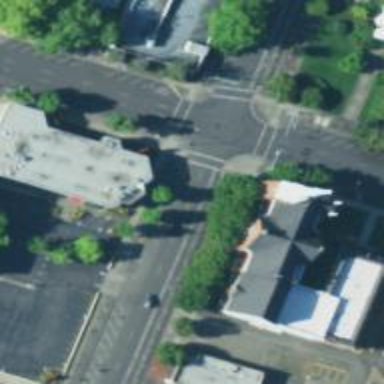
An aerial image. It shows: Unclassified asphalt road with separate sidewalk.